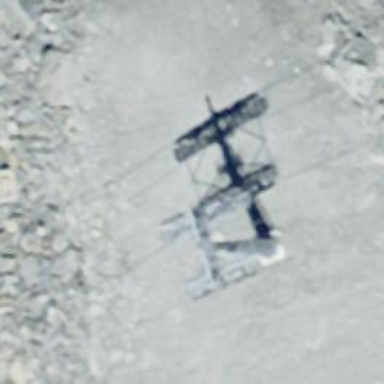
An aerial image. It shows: Pylon for aerialway.